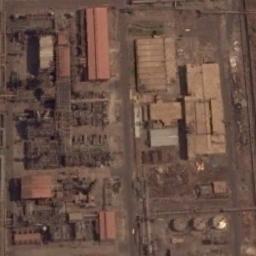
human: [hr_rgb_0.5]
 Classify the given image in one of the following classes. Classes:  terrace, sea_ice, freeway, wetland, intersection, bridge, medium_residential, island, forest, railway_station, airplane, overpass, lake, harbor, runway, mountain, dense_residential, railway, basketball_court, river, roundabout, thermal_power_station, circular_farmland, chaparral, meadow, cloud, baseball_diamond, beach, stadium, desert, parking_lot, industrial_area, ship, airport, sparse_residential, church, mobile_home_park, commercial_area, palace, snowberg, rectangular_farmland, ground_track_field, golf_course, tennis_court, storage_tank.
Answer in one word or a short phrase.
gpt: thermal_power_station